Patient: sex M, age 48
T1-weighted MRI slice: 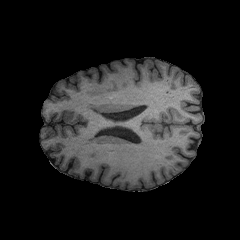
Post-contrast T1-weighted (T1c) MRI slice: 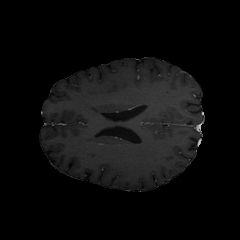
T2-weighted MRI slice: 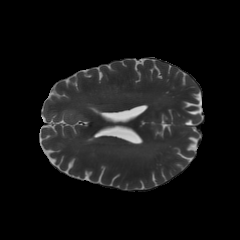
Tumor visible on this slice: no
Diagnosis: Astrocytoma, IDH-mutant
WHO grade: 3